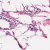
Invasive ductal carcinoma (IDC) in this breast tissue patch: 0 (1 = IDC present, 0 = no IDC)